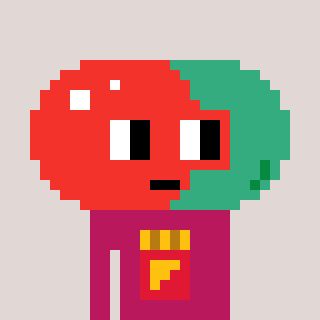
a pixel art character with square red glasses, a pill-shaped head and a darkpink-colored body on a warm background